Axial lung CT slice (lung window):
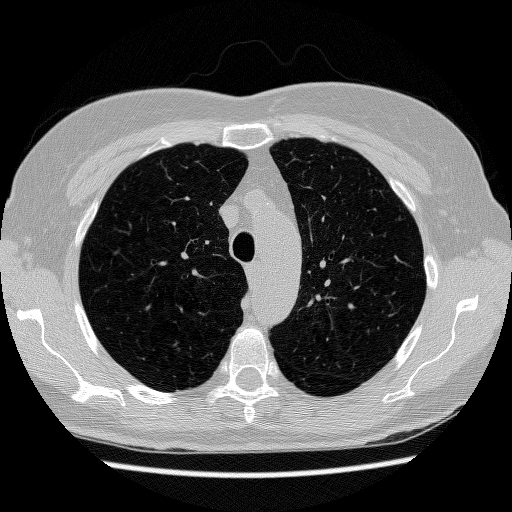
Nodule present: no